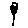
Label: flower